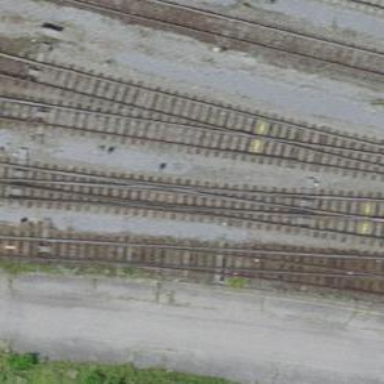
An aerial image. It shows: Single-track railway yard.